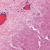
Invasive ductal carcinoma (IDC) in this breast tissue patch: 0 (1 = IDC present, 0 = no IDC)